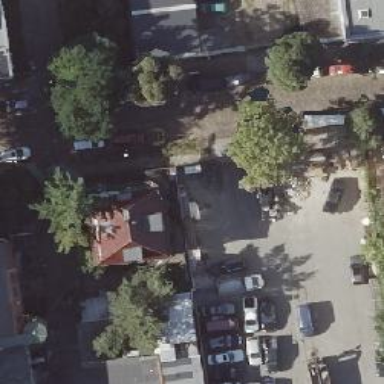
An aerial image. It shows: Car repair shop.